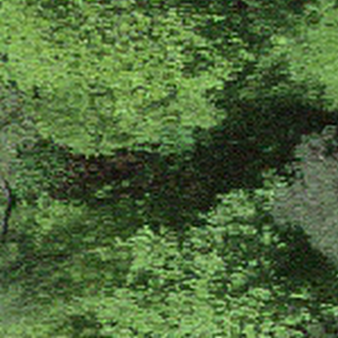
Label: other